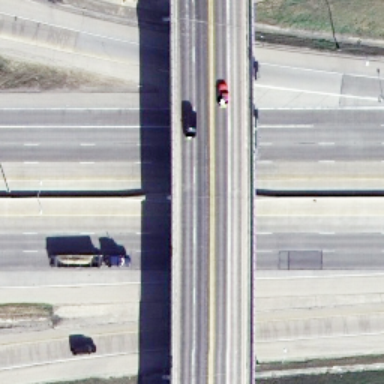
An overpass with a road go across another roads vertically .